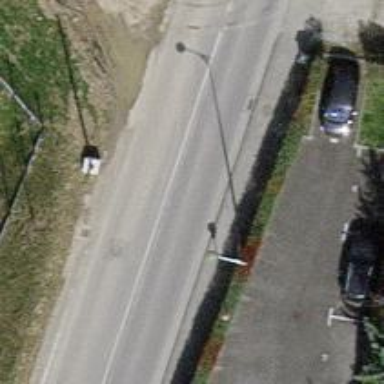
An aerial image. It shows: Support pole.